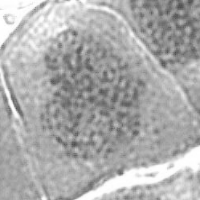
Label: prophase